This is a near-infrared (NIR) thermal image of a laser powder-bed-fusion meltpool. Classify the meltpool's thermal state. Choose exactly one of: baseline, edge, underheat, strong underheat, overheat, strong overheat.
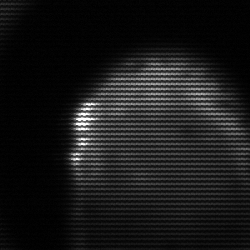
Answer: edge